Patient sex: F
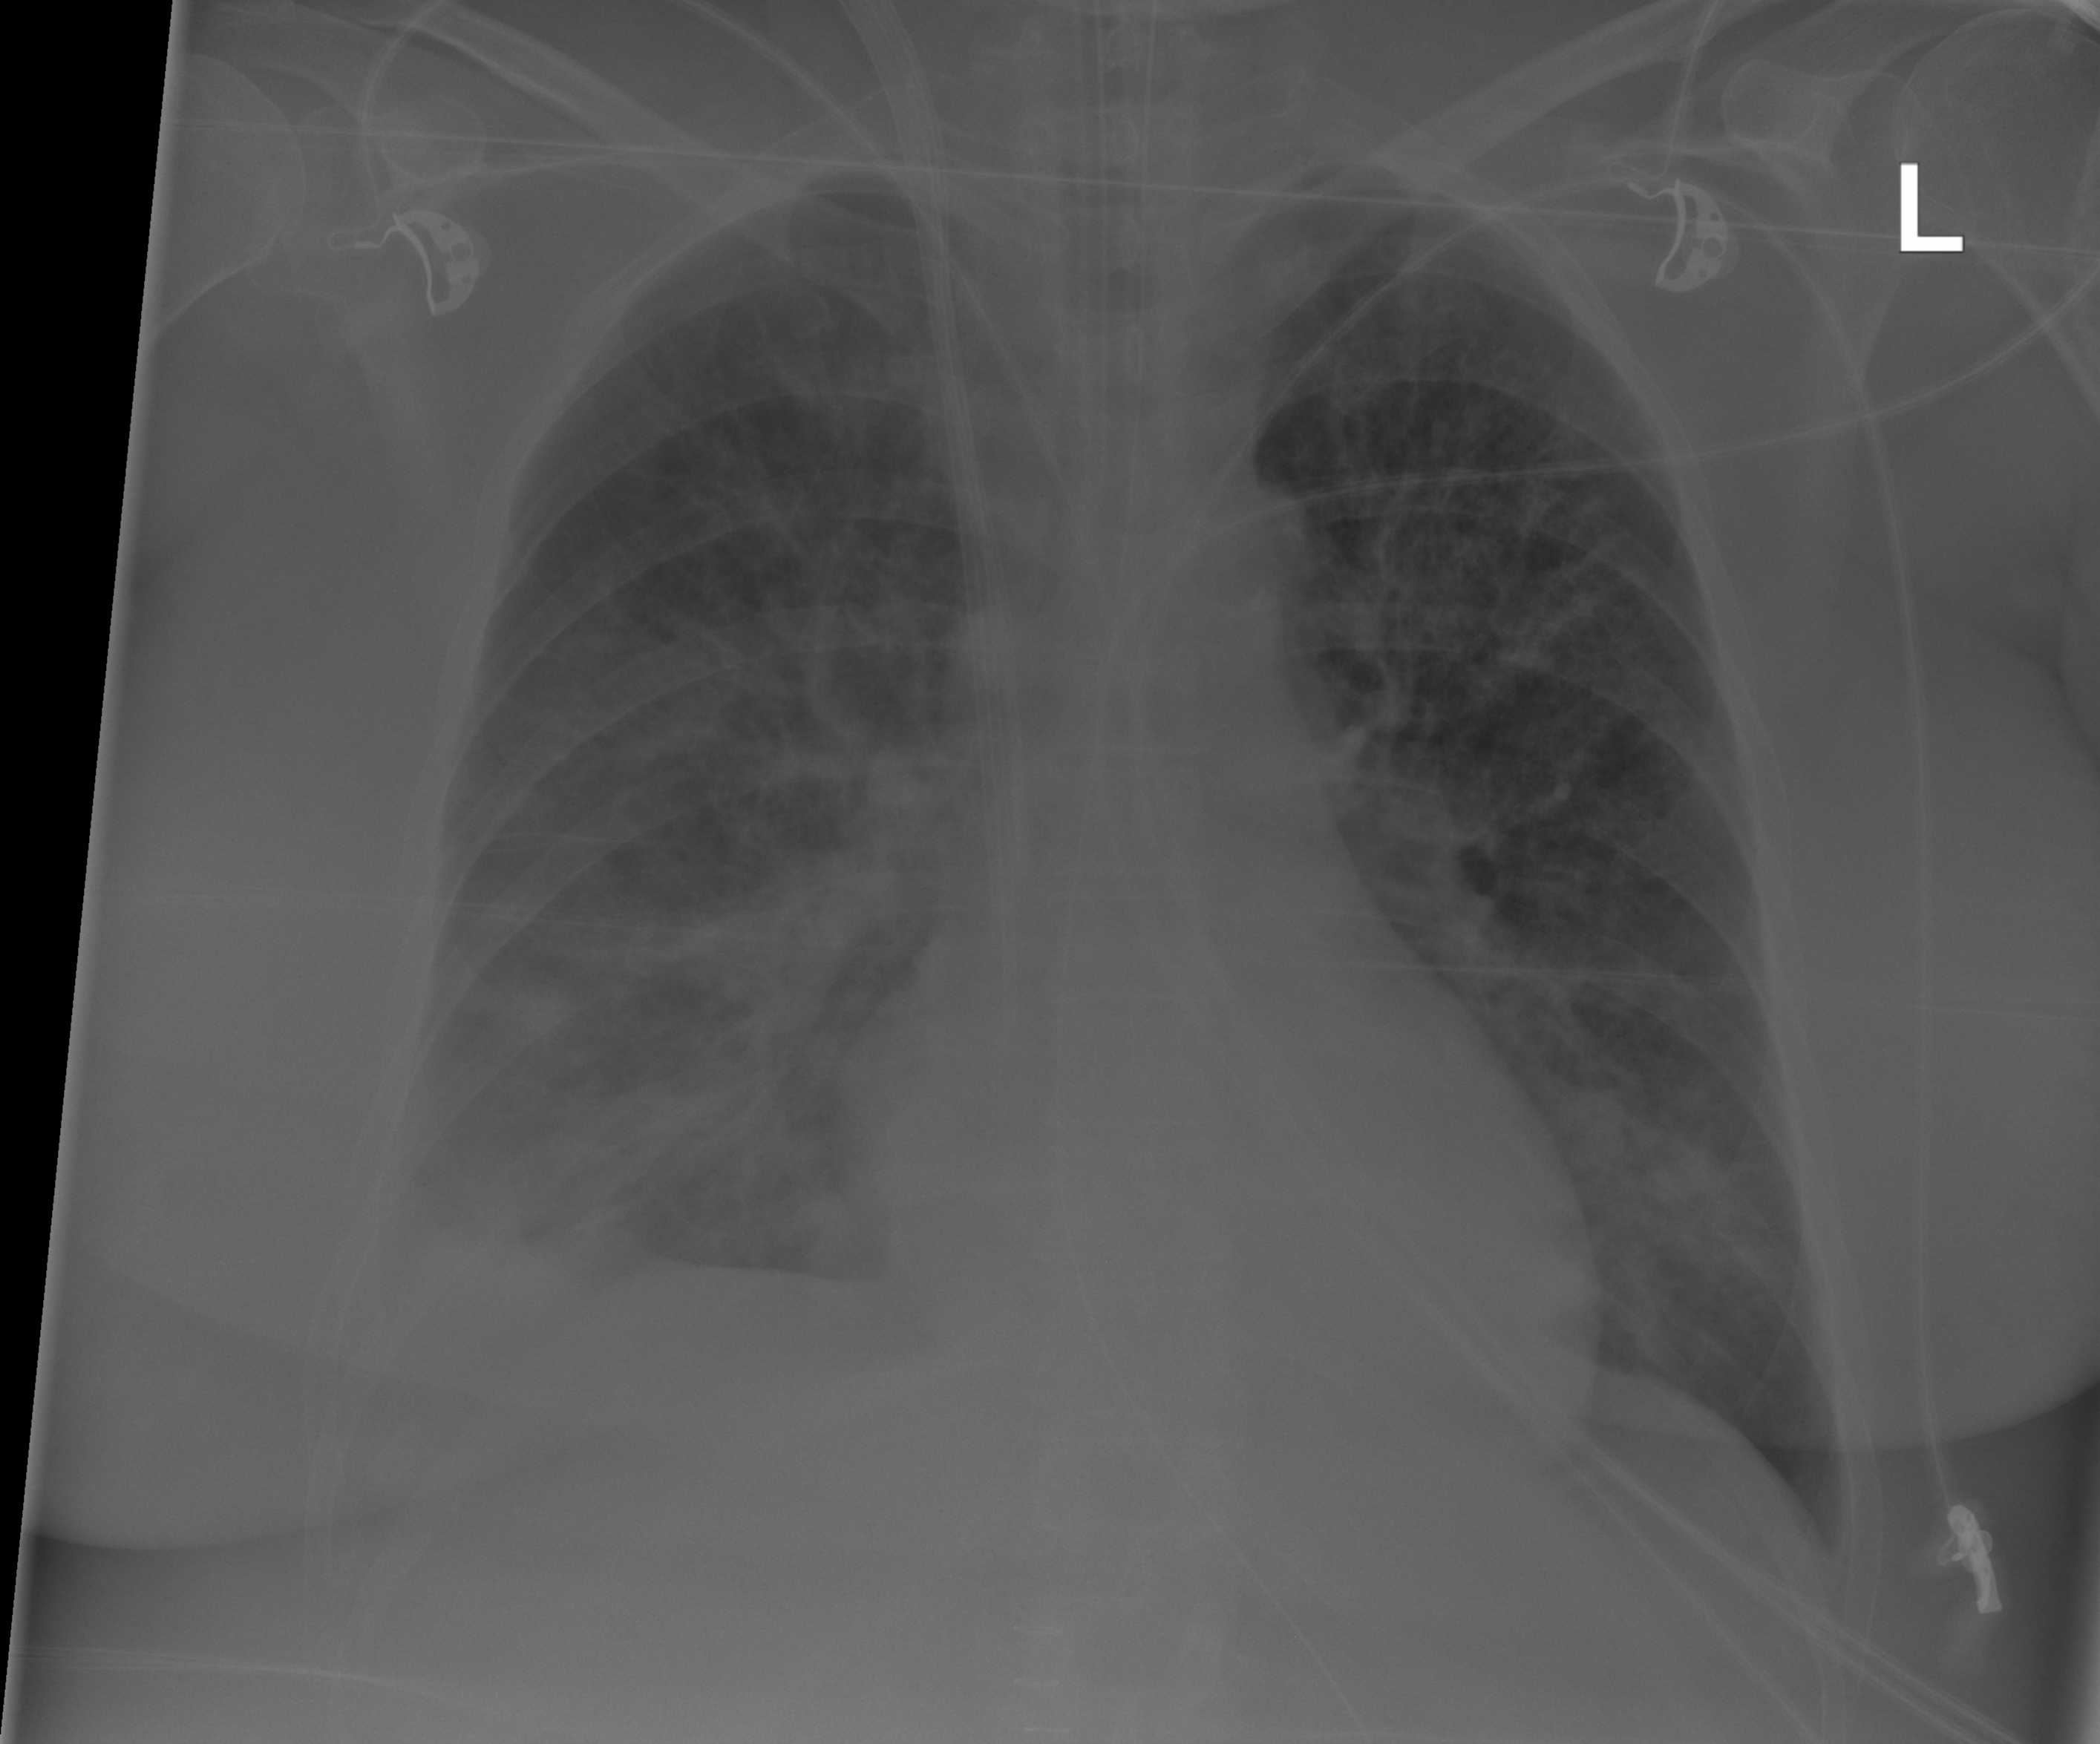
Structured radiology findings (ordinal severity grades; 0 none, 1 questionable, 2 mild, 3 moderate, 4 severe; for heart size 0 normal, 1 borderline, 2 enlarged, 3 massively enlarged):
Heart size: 0
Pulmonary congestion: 2
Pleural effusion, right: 2
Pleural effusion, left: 0
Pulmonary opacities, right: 2
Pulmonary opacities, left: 2
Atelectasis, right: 2
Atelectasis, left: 0